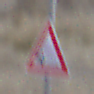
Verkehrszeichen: SplittSchotter
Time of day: SunriseSunset
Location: Outdoor (Suburban)
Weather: Clear
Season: NotSpecified
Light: Natural